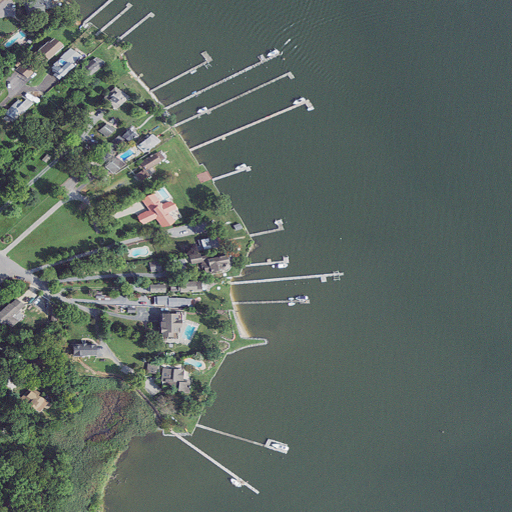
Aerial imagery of cape in Maryland named Adams Point containing open water, low intensity development, herbaceous wetlands, open development, woody wetlands, mixed forest, pasture, and medium intensity development